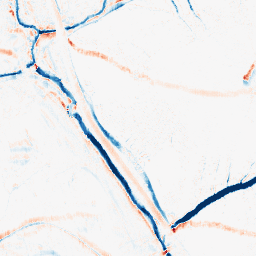
Category: morphological
Decomposition family: morphological_ellipse
Decomposition parameters: operation: average
width: 10
height: 5
Upsampling method: bspline
Upsampling parameters: scale: 8
Upsampling scale: 8